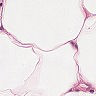
Metastatic tissue present: no